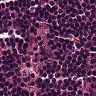
Metastatic tissue present: no